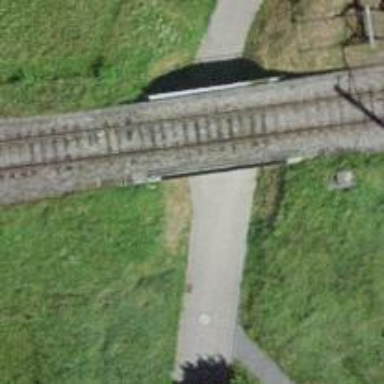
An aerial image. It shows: Bridge over electrified railway with contact line.